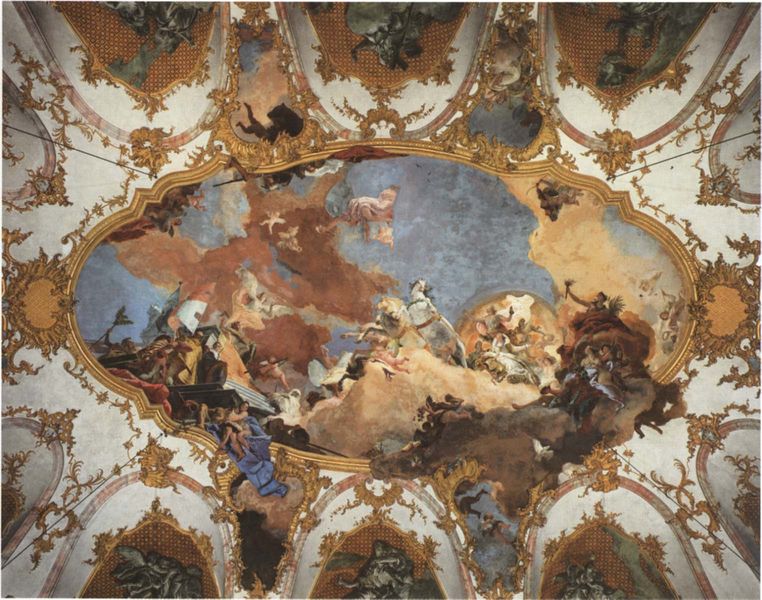
Titel: Kaisersaal
Künstler: Balthasar Neumann
Standort: Würzburg, Residenz (EU - D - B)
Schlagwörter: blau, gemälde, himmel, meer, weiß, wolken, grau, rot, tuch, wolke, malerei, ornament, barock, rahmen, wind, gold, decke, rokoko, rosa, oval, pferde, engel, schiff, grisaille, rand, wagen, kuppel, stuck, getümmel, deckengemälde, fresko, putten, bblau, würzburg, tiepolo, msuter, neptun, stukatur, stuckatur, üpferd, pedro